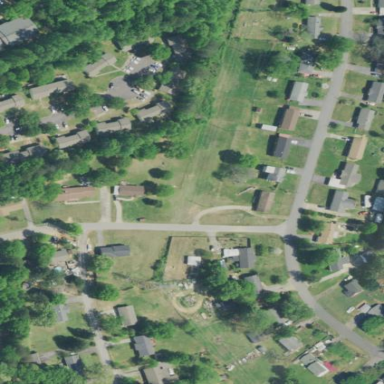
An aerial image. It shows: Residential area within neighborhood.